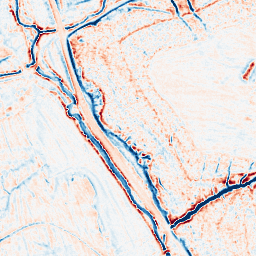
Category: multiscale
Decomposition family: dog_multiscale
Decomposition parameters: sigma_ratio: 1.6
n_scales: 3
base_sigma: 0.5
Upsampling method: sinc_blackman
Upsampling parameters: scale: 2
kernel_size: 16
Upsampling scale: 2